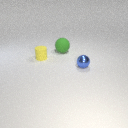
small blue metal sphere to the right of large green rubber sphere